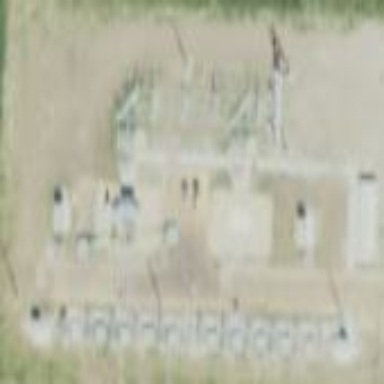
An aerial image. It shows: Power substation primarily used for electricity generation.